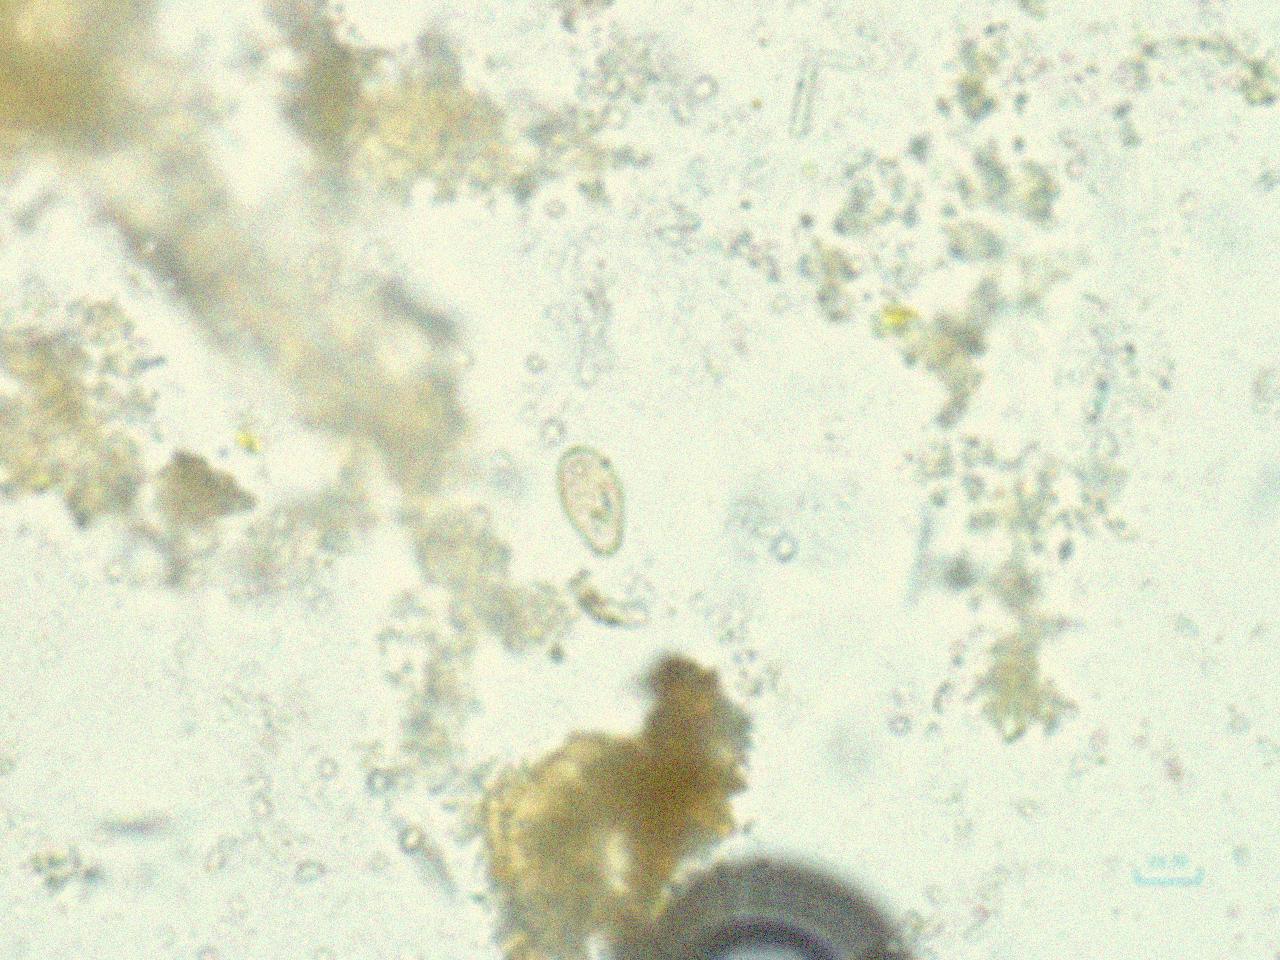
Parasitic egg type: Opisthorchis viverrine